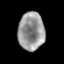
Tissue: prostate
Cell type: T cells
Senescence score: 0.2835
Nuclear area (px): 980
Mean DAPI intensity: 150.56